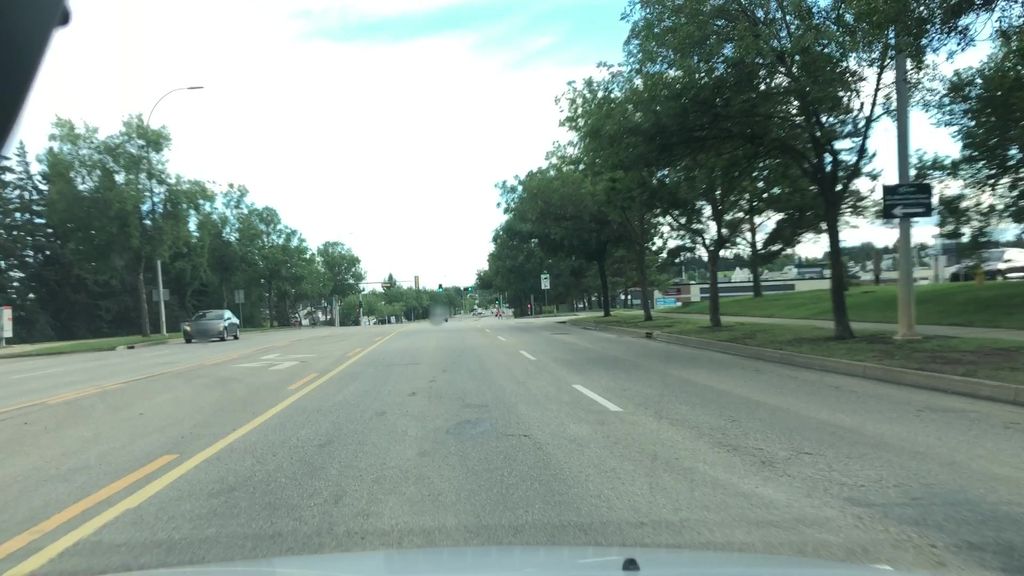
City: edmonton